Question: I tried to map my texture to a square made in opengl es 2.0, and when i do, the texture appears upside down, is my mapping wrong? or the way im drawing it? here is a picture of what it looks like:

here is my code for the onDrawFrame()
'''
public void onDrawFrame(GL10 glUnused) {
GLES20.glClearColor(0.0f, 0.0f, 1.0f, 1.0f);
GLES20.glClear(GLES20.GL_DEPTH_BUFFER_BIT | GLES20.GL_COLOR_BUFFER_BIT);
GLES20.glUseProgram(mProgram);
GLES20.glEnable(GLES20.GL_BLEND);
GLES20.glBlendFunc(GLES20.GL_ONE, GLES20.GL_ONE_MINUS_SRC_ALPHA);
GLES20.glActiveTexture(GLES20.GL_TEXTURE0);
GLES20.glBindTexture(GLES20.GL_TEXTURE_2D, mTextureID);
mTriangleVertices.position(TRIANGLE_VERTICES_DATA_POS_OFFSET);
GLES20.glVertexAttribPointer(maPositionHandle, 3, GLES20.GL_FLOAT,
false, TRIANGLE_VERTICES_DATA_STRIDE_BYTES, mTriangleVertices);
mTriangleVertices.position(TRIANGLE_VERTICES_DATA_UV_OFFSET);
GLES20.glEnableVertexAttribArray(maPositionHandle);
GLES20.glVertexAttribPointer(maTextureHandle, 2, GLES20.GL_FLOAT,
false, TRIANGLE_VERTICES_DATA_STRIDE_BYTES, mTriangleVertices);
GLES20.glEnableVertexAttribArray(maTextureHandle);
Matrix.orthoM(mProjMatrix, 0, 0, 200, 0, 100, -5, 5);
GLES20.glUniformMatrix4fv(muMVPMatrixHandle, 1, false, mProjMatrix, 0);
GLES20.glDrawElements(GLES20.GL_TRIANGLES, drawOrder.length,
GLES20.GL_UNSIGNED_SHORT, drawListBuffer);
}
'''
the coordination for the square and mapping UV are:
'''
private final float[] mTriangleVerticesData = {
// X, Y, Z, U, V
0f, 0f, 0, 0.0f, 0.0f,
50f, 0f, 0, 1.0f, 0.0f,
50f, 50f, 0, 1.0f, 1.0f,
0f, 50f, 0.0f, 0.0f, 1.0f };
private short drawOrder[] = { 0, 1, 2, 0, 2, 3 };
'''
how could i achieve a right-side up view?
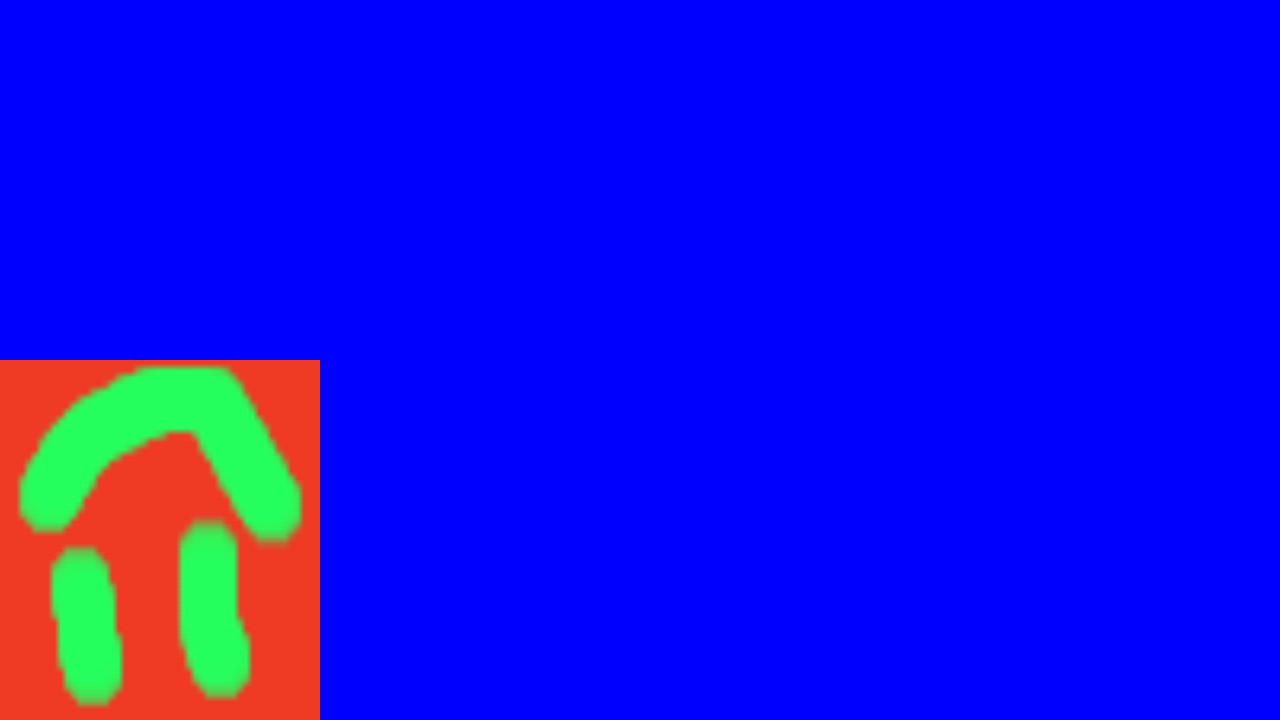
Answer: This looks like a common mistake. You need to account for the fact that OpenGL's origin for textures is in the lower left corner (and not the upper-left corner).
There's a couple of things you can do to compensate:
- - -
You could try swapping the texture coordinates in a shader (source: <URL>
'''
void main(void) {
vec2 flipped_texcoord = vec2(f_texcoord.x, 1.0 - f_texcoord.y);
gl_FragColor = texture2D(mytexture, flipped_texcoord);
}
'''